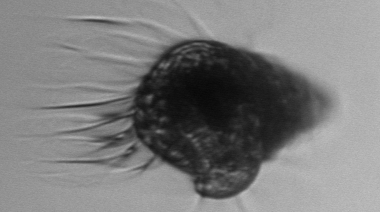
Label: Laboea_strobila